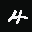
Label: 4